Interaction volume radius: 5 \u00c5
Interaction volume height: 25 \u00c5
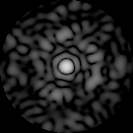
Disorder parameter: 0.8228